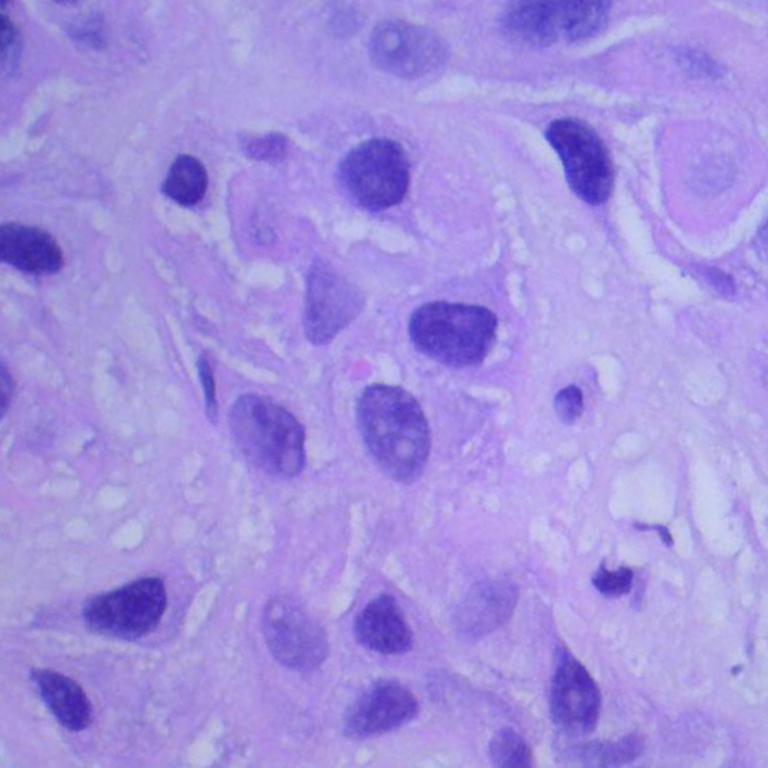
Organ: lung
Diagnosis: squamous carcinomas